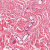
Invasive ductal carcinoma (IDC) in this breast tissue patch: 0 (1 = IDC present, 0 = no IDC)